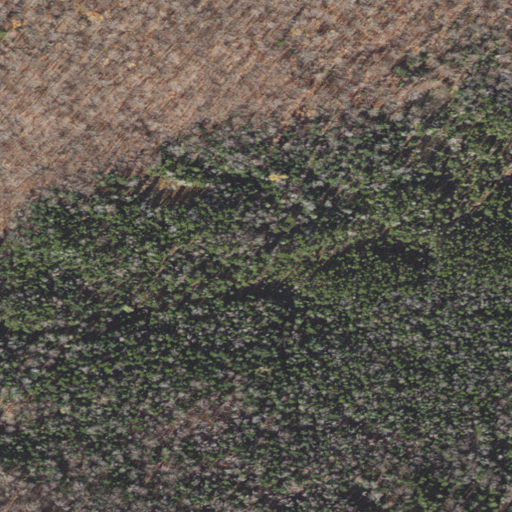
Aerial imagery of gap in New Hampshire named Perkins Notch containing deciduous forest, mixed forest, evergreen forest, and woody wetlands